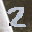
Label: 2